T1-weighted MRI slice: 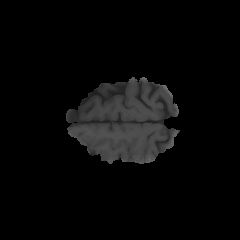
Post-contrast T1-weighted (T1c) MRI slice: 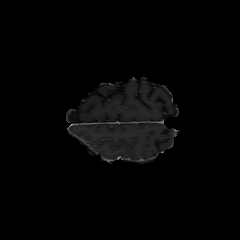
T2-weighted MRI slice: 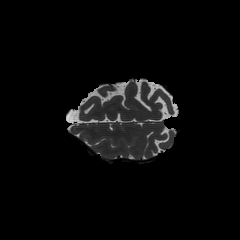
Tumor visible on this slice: no